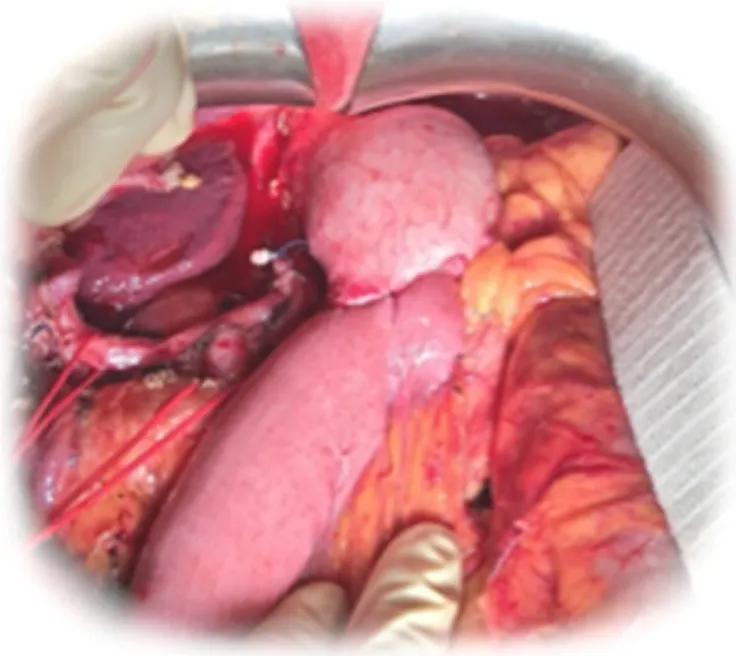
D2 Subtotal gastrectomy.
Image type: medical_photograph (other_medical_photograph)